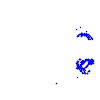
Particle: pion